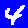
Digit: 4